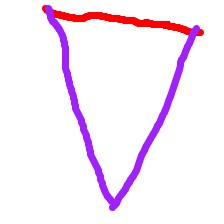
Shape: triangle